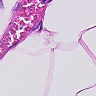
Metastatic tissue present: no